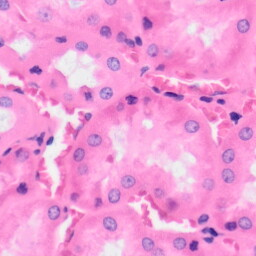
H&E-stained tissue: Kidney